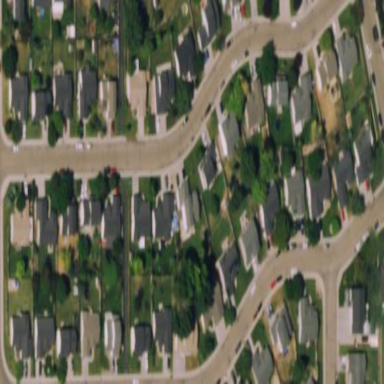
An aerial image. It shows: Sidewalk.